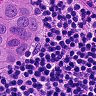
Metastatic tissue present: yes